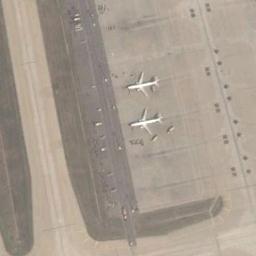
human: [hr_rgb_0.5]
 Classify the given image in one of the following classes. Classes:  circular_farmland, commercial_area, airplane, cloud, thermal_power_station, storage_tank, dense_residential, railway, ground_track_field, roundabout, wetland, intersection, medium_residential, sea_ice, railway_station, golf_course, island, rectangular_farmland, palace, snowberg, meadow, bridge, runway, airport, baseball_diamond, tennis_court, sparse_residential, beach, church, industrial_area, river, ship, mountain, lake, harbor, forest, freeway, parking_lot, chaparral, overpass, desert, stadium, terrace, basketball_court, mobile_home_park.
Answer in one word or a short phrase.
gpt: airplane